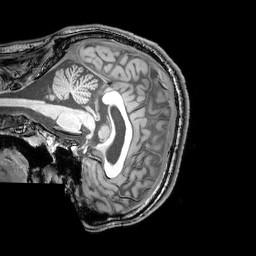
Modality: T1w
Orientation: sagittal
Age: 26
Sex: male
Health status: healthy
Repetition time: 0.081 s
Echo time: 0.037 s